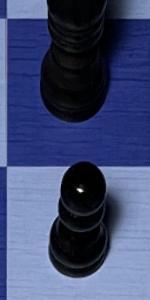
Label: Pawn_Black